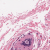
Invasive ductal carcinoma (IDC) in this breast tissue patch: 0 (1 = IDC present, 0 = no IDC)